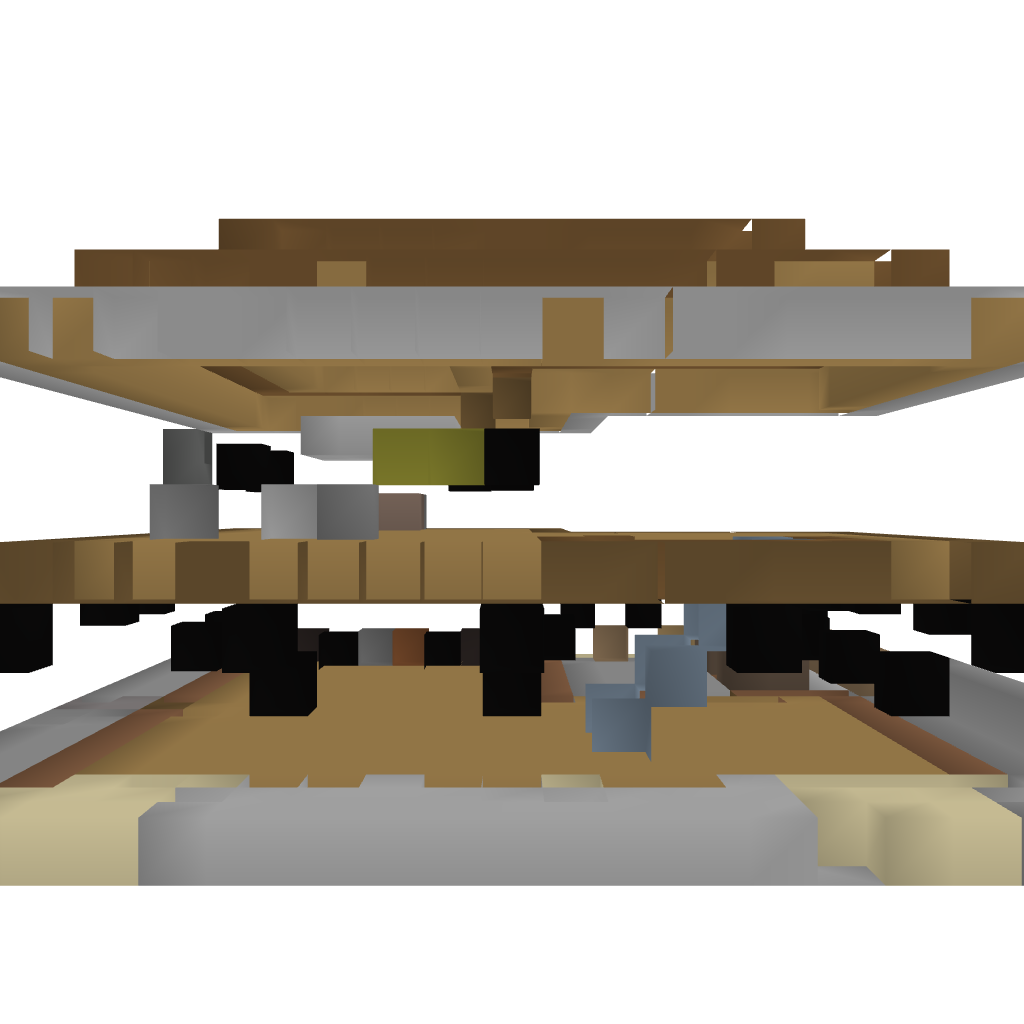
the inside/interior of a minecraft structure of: Dark wood house